Question: Count the number of objects in the diagram.
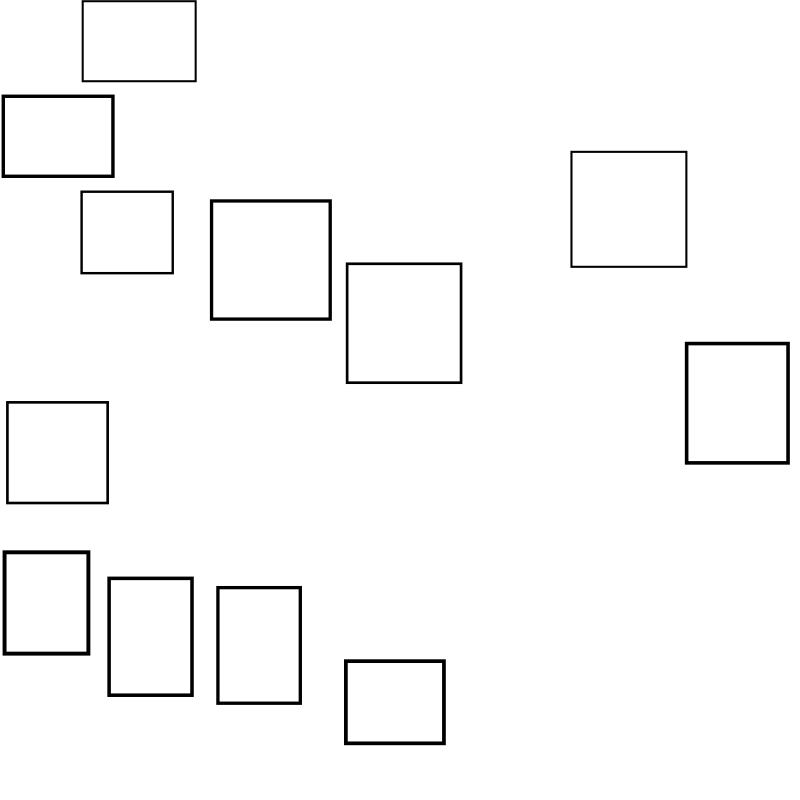
Answer: 12